Question: I have a iList in Which All Student Is there named as AllStudent
i have 4 checkedListBox I want to filter grid data according to checkedlistbox checked items

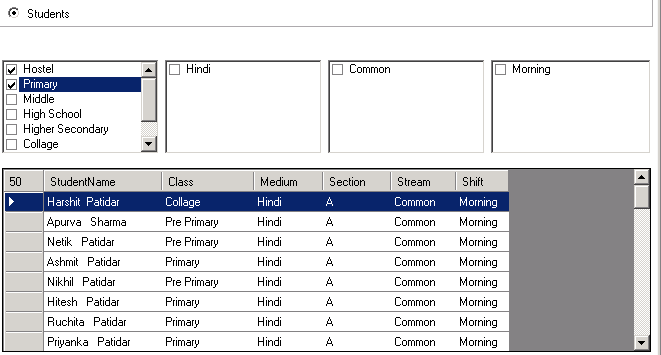
Answer: Do it like this:
'''
((DataTable)DataGridViews.DataSource).DefaultView.RowFilter =colmNameHere " like '%" + filterTextHere + "%'";
'''
For this SO question 'colmNameHere' like Class,Medium,Section and 'filterTextHere' like Hostel,Primary,Hindi like wise.